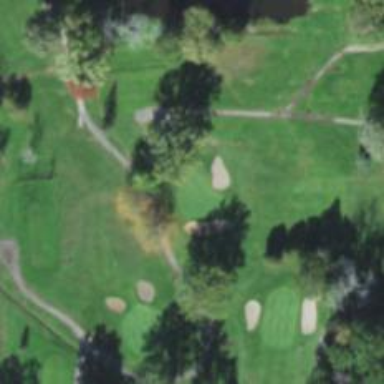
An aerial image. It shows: Golf hole.